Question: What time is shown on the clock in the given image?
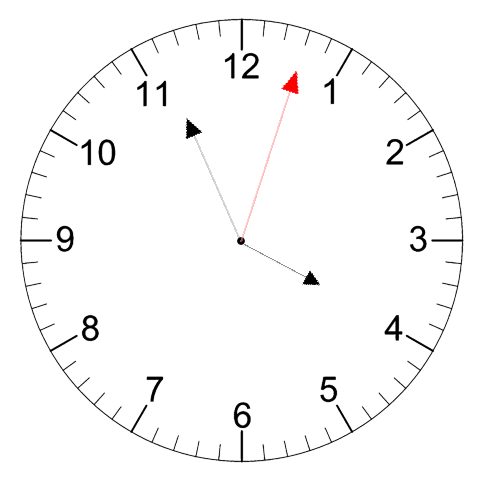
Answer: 03:56:03